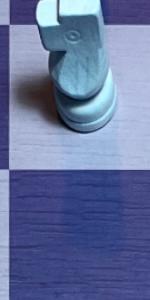
Label: Empty